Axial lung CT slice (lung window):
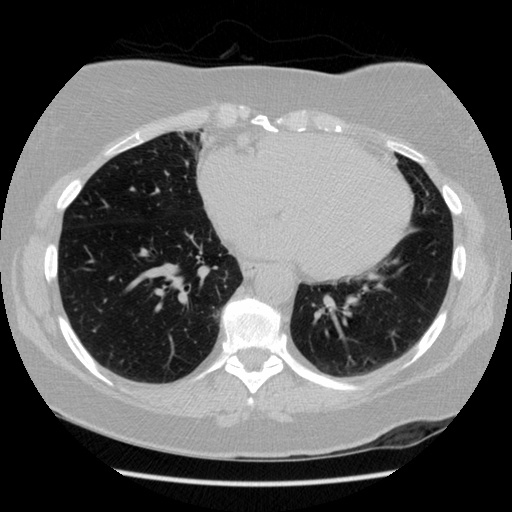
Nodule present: no